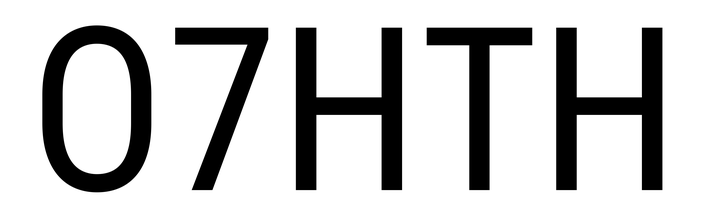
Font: Roboto_Condensed_Regular